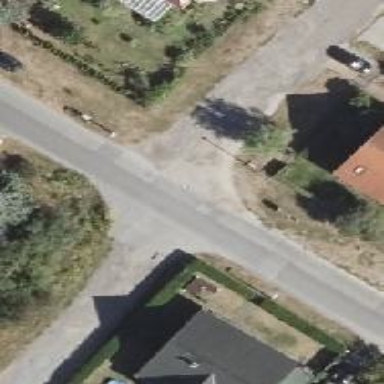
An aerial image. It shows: Residential road.